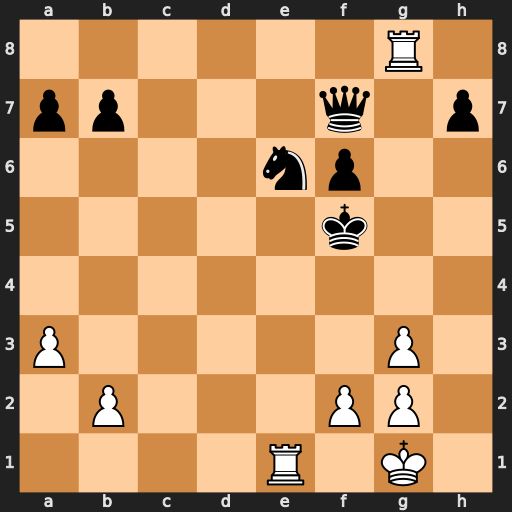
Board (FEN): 6R1/pp3q1p/4np2/5k2/8/P5P1/1P3PP1/4R1K1
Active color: w
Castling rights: -
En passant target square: -
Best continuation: g4+ Kf4 g3+ Kf3 Re3#